【题型】填空题　【知识点】解析几何　【难度】easy
已知$F$为椭圆$\dfrac{x^2}{4}+\dfrac{y^2}{3}=1$的右焦点，$P$是椭圆上一动点，点$M$为圆$(x-3)^2+(y-3)^2=1$上一动点，则$|PM|+|PF|$的最大值是\_.

\vspace{0.2cm}
【解答】

\noindent \textbf{【答案】} $\boldsymbol{10}$

\vspace{0.2cm}
\noindent \textbf{【分析】} 利用点与圆的位置关系，结合椭圆的定义，转化$|PM|+|PF|$，利用数形结合，即可求$|PM|+|PF|$的最大值.

\vspace{0.2cm}
\noindent \textbf{【解析】} 设点$F'$为椭圆的左焦点，点$C$为圆的圆心，
点$P$为圆外的点，$|PM|$的最大值为$|PC|+1$，$|PF|+|PF'|=4$，即$|PF|=4-|PF'|$，
$|PM|+|PF|$的最大值为$|PC|-|PF'|+5\geq |CF'|+5$，
如图，当$M,C,F',P$四点共线时，“$=$”成立，
$C(3,3)$，$F'(-1,0)$，$|CF'|=\sqrt{(3+1)^2+3^2}=5$，
所以$|PM|+|PF|$的最大值为$5+5=10$.
故答案为：$\boldsymbol{10}$

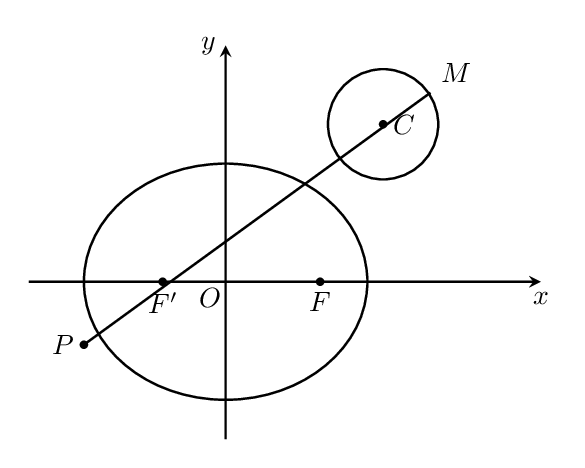